Question: I want to have a seek bar that I can show range of acceptable values like below. I know the method of setting a custom drawable to seek bar. My question is how I can build this kind of drawable with partial green part in xml.Thanks in advanced.

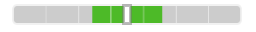
Answer: use this Drawable, call it with SeekBar.setProgressDrawable()
'''
public class PartialDrawable extends Drawable {
private float mStart;
private float mEnd;
private Paint mPaint;
public PartialDrawable(float start, float end) {
mStart = start;
mEnd = end;
mPaint = new Paint();
}
@Override
public void draw(Canvas canvas) {
Rect b = getBounds();
mPaint.setColor(0xff888888);
canvas.drawRect(b,mPaint);
mPaint.setColor(0xff00aa00);
canvas.drawRect(b.width() * mStart, b.top, b.width() * mEnd, b.bottom, mPaint);
}
@Override
public void setAlpha(int alpha) {
}
@Override
public void setColorFilter(ColorFilter cf) {
}
@Override
public int getOpacity() {
return PixelFormat.TRANSLUCENT;
}
}
'''